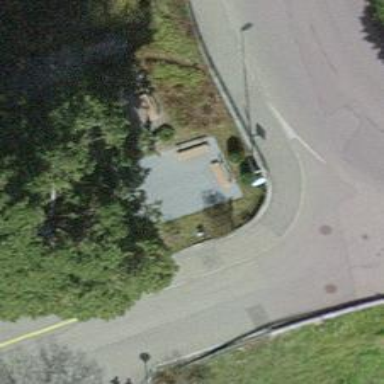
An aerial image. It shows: Brown bench.